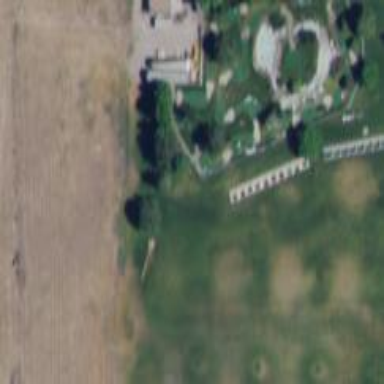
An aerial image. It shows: Miniature golf course.